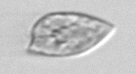
Label: Prorocentrum_dentatum